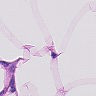
Metastatic tissue present: no